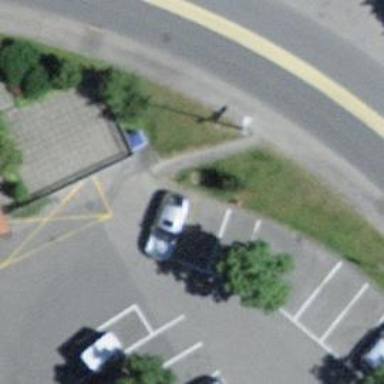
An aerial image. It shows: Telephone amenity.